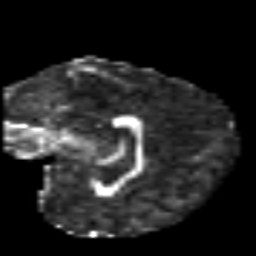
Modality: FA
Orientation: sagittal
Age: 44
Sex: female
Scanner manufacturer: siemens
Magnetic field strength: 3 T
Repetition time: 6.1 s
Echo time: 0.101 s